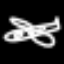
Label: airplane